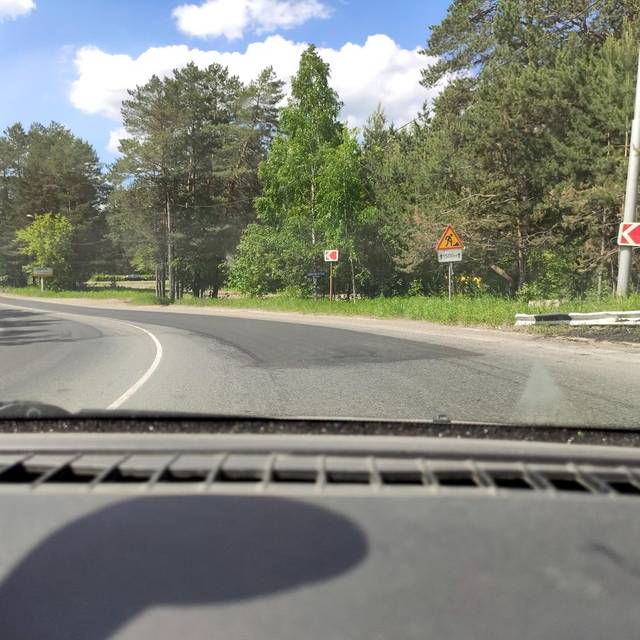
Region: Russia
Coordinates: 58.049, 56.215